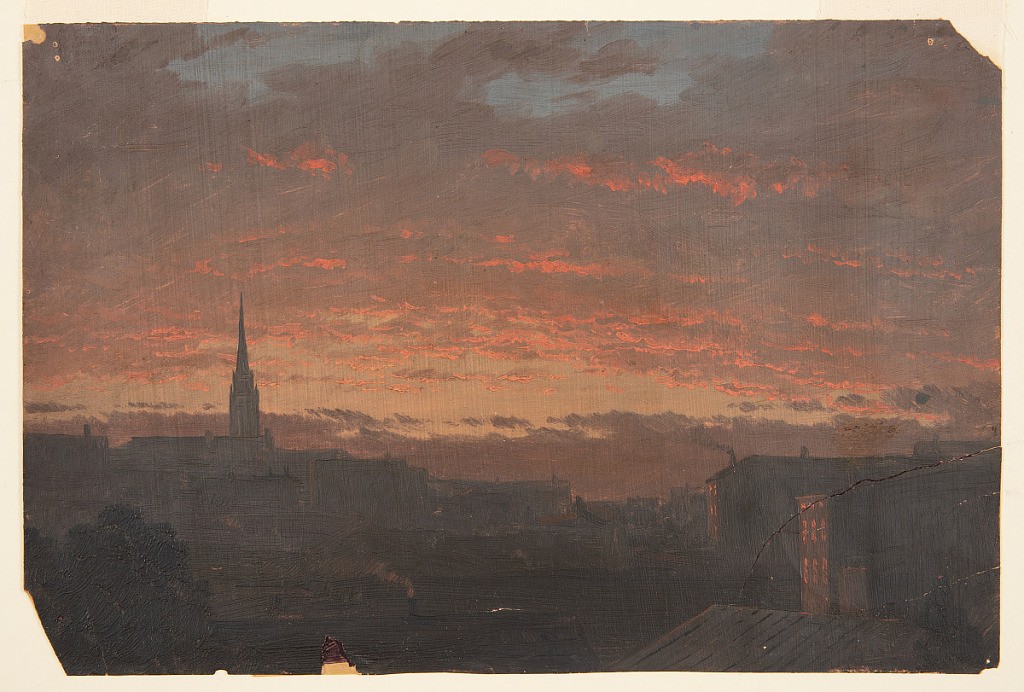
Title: Sunset at Hudson, New York
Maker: Frederic Edwin Church, American, 1826–1900
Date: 1860–65
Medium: Brush and oil, graphite on paperboard
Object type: Drawing
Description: Landscape and architecture sketch of the sunset over the town of Hudson, New York. Darkened structrues extend from foreground to middle distance, with steeple at left. At right, several windows of two buildings reflect the red light of the sunset. Above, the raking light of the descending sun illuminates clouds in bright red-orange, while sky beyond a gradient from orange to blue.